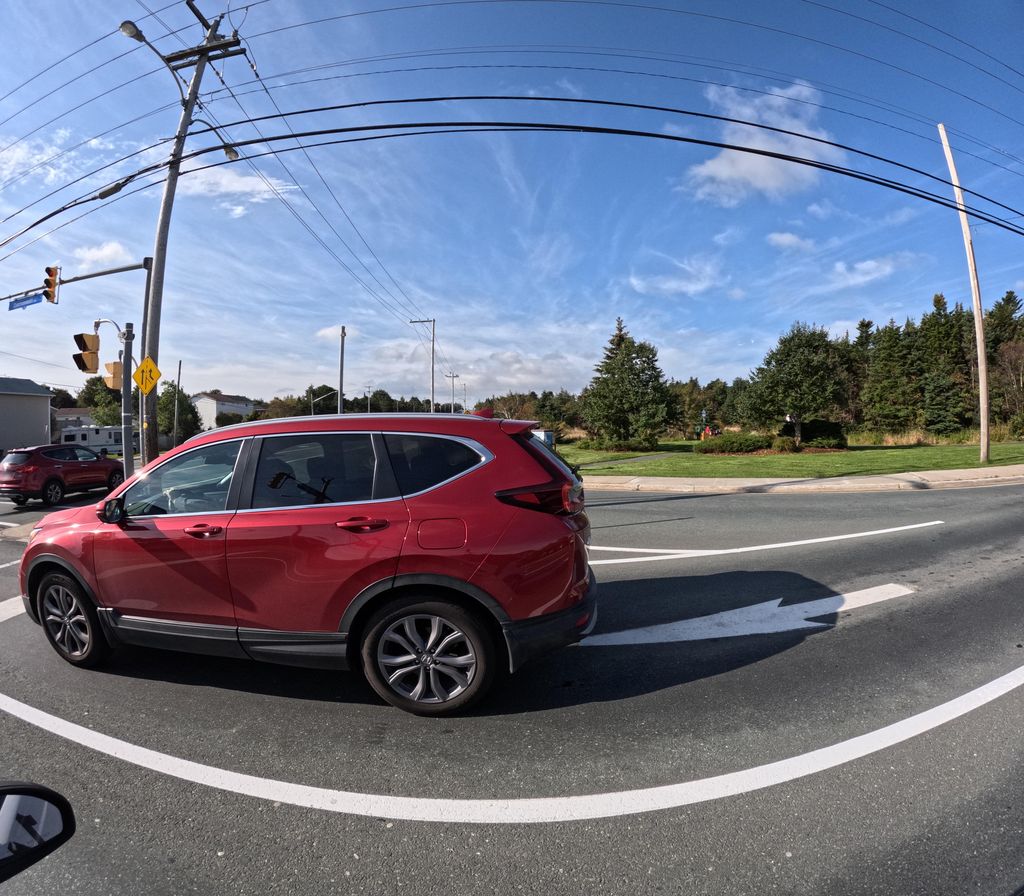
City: st_johns